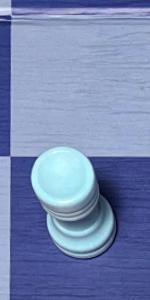
Label: Rook_White